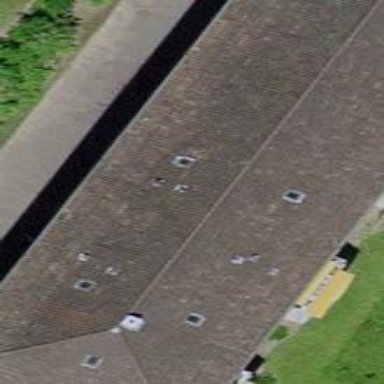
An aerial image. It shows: Hipped roof on apartment building.